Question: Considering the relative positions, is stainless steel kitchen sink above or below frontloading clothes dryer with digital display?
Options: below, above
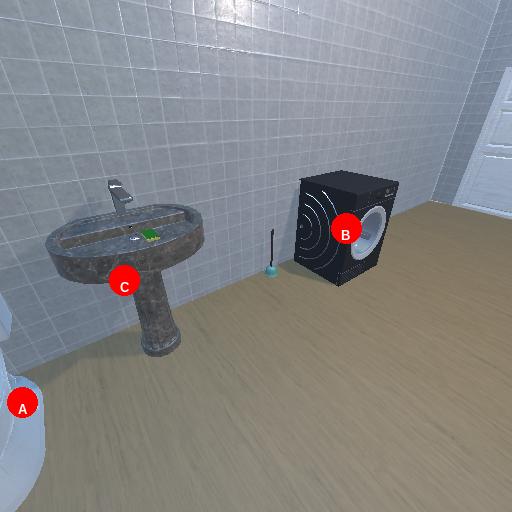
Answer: below